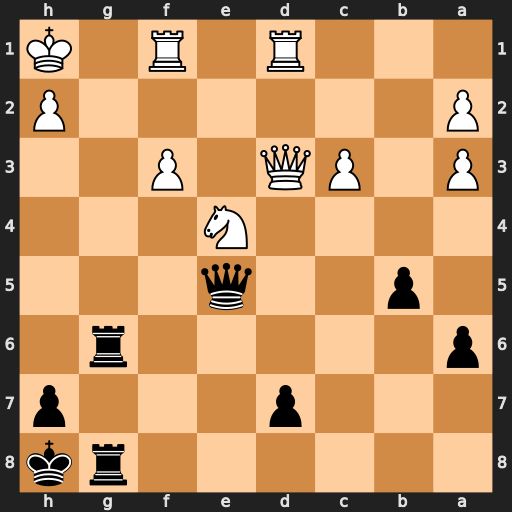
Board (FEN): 6rk/3p3p/p5r1/1p2q3/4N3/P1PQ1P2/P6P/3R1R1K
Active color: b
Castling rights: -
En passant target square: -
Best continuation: Qxh2+ Kxh2 Rh6#